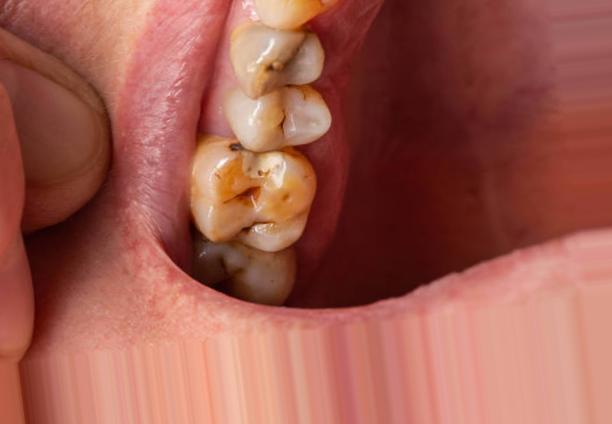
Condition: Caries